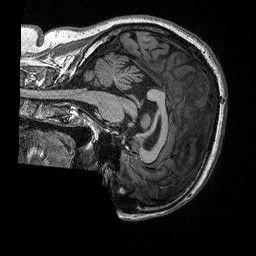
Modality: T1w
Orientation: sagittal
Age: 46
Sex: female
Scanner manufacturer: siemens
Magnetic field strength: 3 T
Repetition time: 2.3 s
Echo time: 0.00298 s